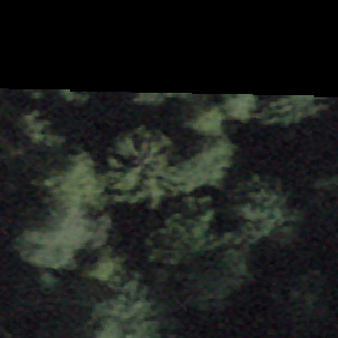
Label: other